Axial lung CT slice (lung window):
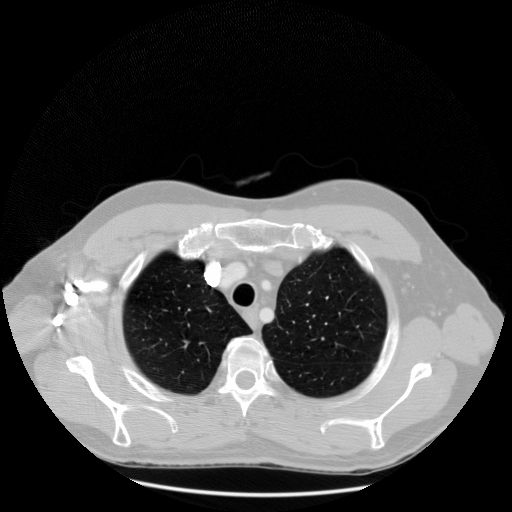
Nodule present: no